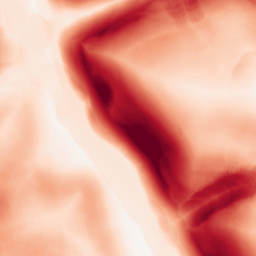
Category: morphological
Decomposition family: morphological_gradient
Decomposition parameters: size: 15
shape: disk
Upsampling method: quintic
Upsampling parameters: scale: 8
Upsampling scale: 8